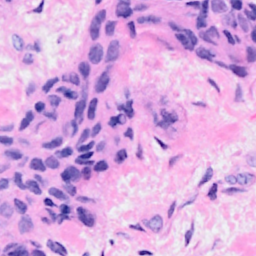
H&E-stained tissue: Breast